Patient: sex M, age 30
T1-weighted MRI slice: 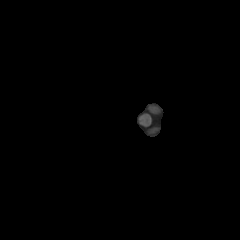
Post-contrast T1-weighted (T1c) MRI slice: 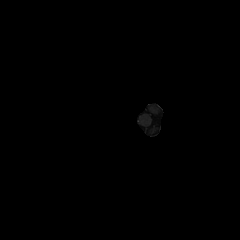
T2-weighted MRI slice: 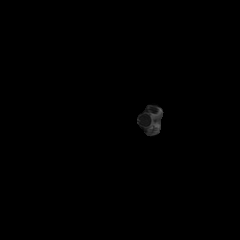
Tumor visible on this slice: no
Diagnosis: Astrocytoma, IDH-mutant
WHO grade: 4